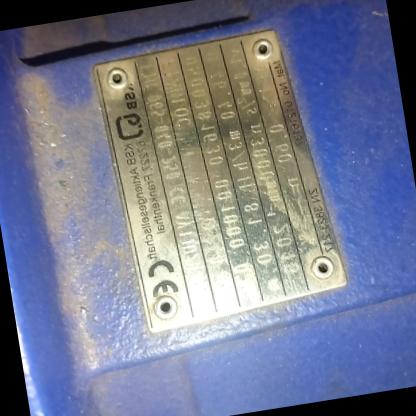
Klasa: tabliczka-znamionowa